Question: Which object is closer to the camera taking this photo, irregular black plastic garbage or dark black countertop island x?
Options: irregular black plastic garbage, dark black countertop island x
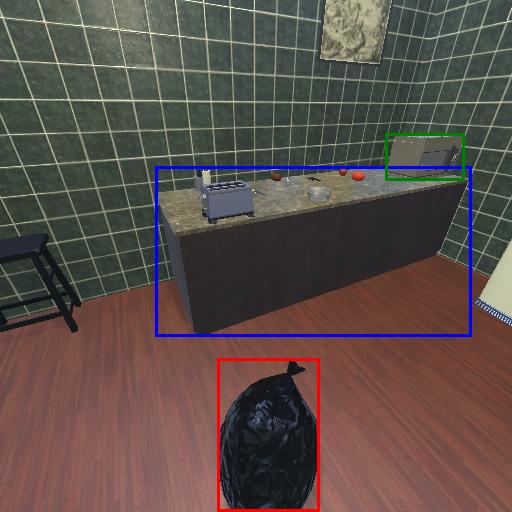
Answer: irregular black plastic garbage